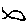
Label: fish